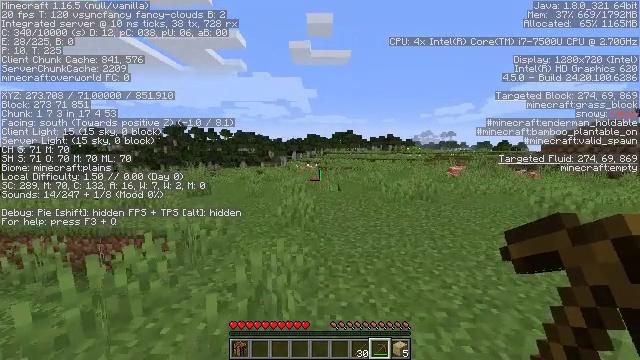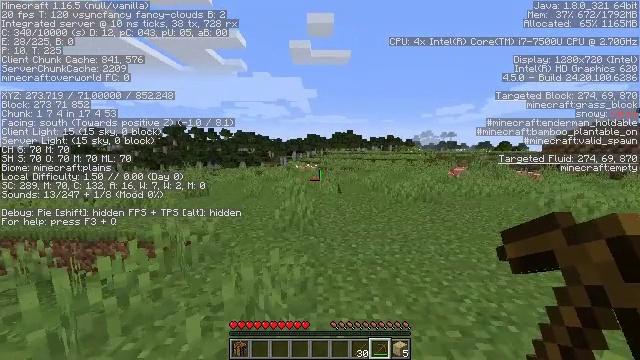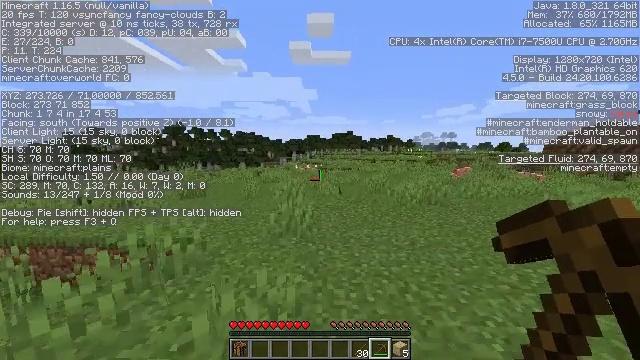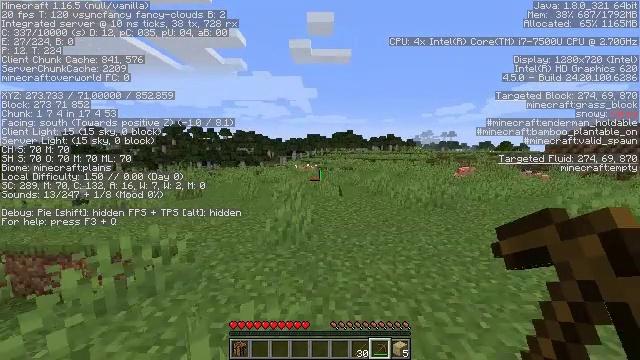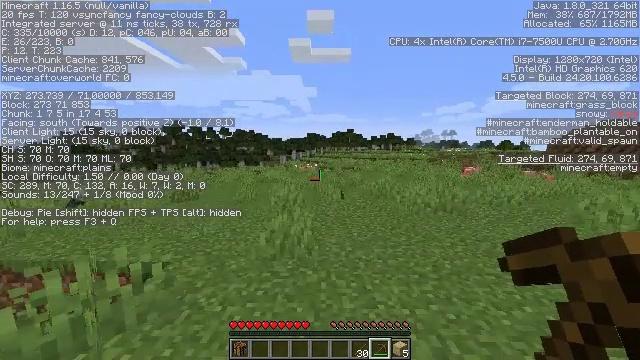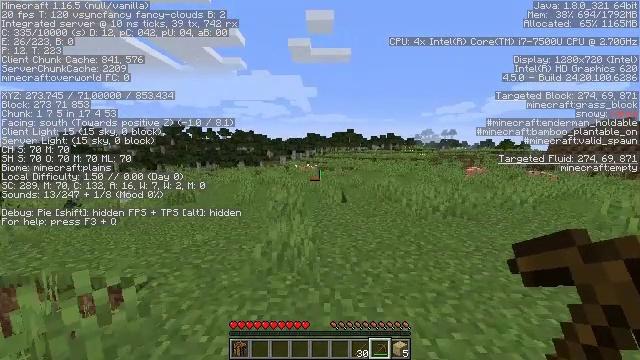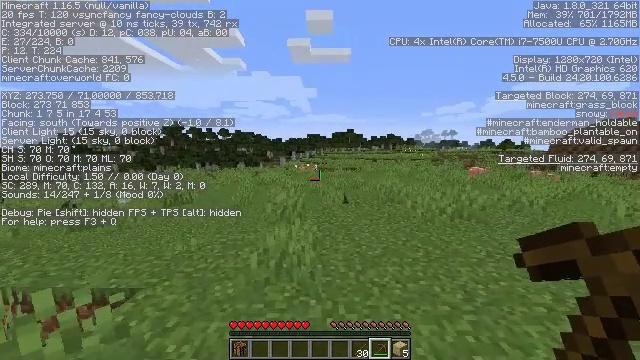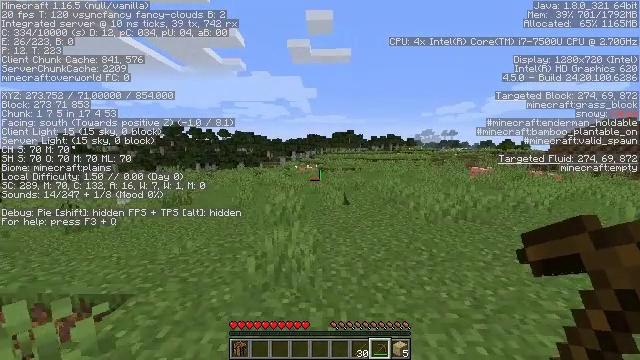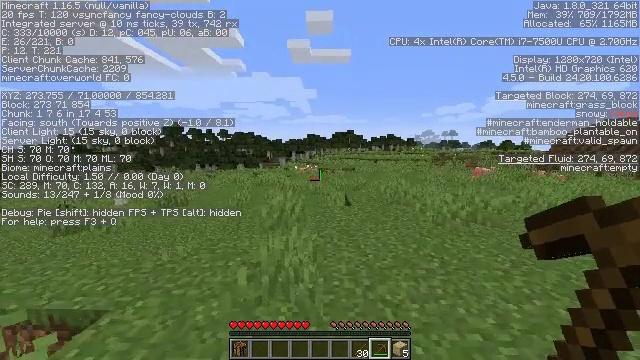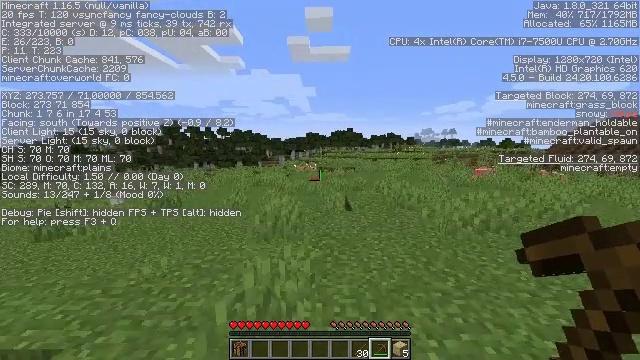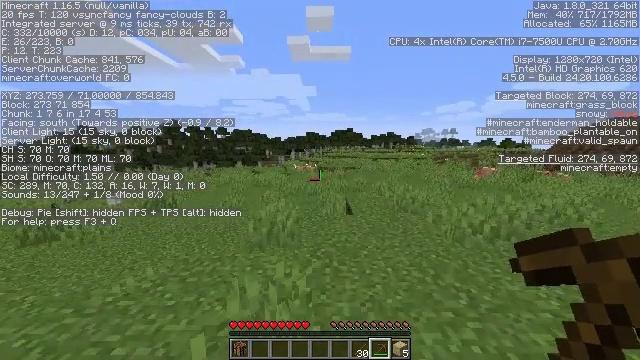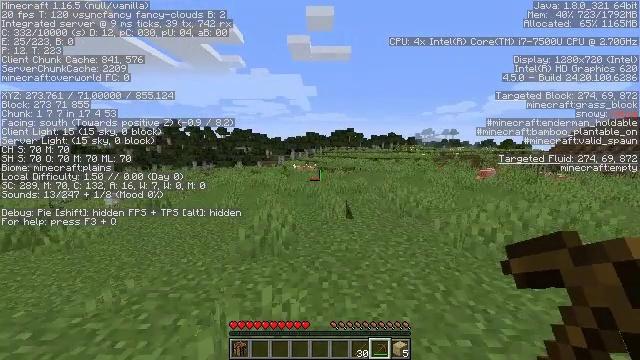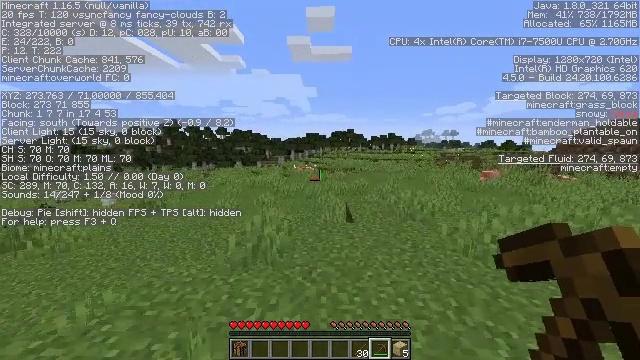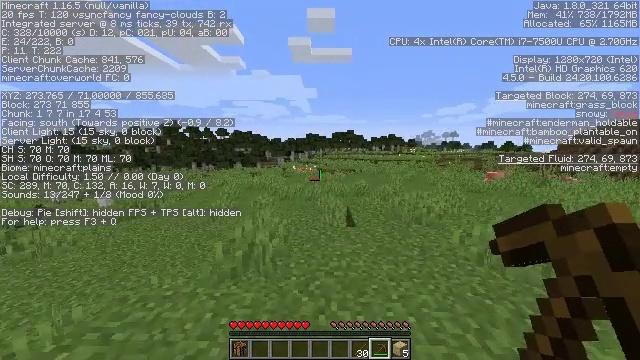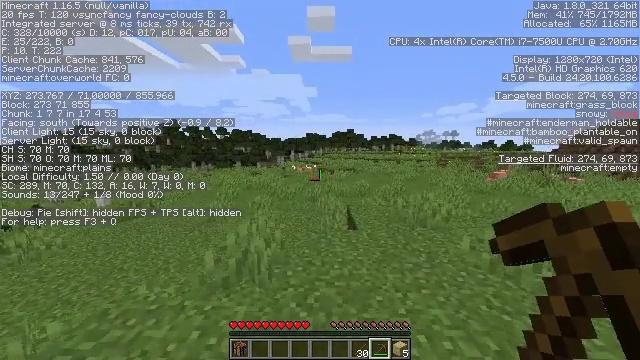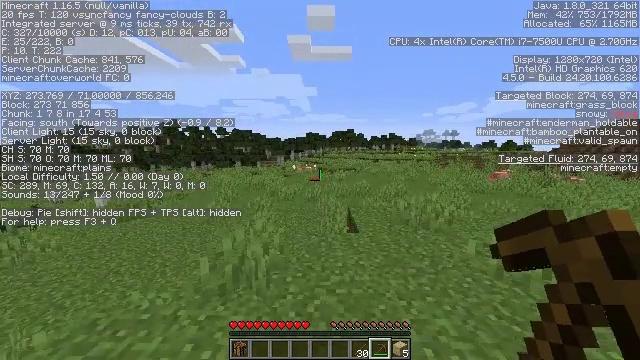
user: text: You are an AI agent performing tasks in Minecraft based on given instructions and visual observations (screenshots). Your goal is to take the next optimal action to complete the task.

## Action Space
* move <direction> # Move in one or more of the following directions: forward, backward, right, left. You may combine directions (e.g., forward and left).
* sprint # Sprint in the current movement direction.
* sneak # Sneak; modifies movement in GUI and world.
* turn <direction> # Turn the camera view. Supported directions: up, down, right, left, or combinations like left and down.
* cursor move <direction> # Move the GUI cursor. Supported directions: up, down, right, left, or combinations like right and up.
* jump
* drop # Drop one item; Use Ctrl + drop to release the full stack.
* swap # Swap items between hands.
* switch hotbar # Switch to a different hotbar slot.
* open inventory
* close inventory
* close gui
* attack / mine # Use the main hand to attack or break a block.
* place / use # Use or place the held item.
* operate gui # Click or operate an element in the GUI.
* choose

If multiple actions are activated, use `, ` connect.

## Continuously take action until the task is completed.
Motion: motion action
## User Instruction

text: Dig up the grass block for dirt.
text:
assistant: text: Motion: move forward, sprint
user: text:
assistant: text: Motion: move forward, sprint
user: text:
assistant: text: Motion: move forward, sprint
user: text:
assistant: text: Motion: move forward, sprint
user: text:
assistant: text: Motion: move forward, sprint
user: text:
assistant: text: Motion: move forward, sprint
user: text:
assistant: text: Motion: move forward, sprint
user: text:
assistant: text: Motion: move forward, sprint
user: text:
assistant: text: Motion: move forward, sprint
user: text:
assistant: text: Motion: move forward, sprint
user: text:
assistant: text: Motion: move forward, sprint
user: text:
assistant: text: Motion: move forward, sprint
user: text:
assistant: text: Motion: move forward, sprint
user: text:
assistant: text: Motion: move forward, sprint
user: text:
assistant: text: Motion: move forward, sprint
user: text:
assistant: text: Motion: move forward, sprint
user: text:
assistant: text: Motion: move forward, sprint
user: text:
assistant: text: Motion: move forward, sprint
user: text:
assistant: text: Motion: move forward, sprint
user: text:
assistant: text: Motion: move forward, sprint, turn right
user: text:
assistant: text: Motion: move forward, sprint, turn right
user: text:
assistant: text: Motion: move forward, sprint
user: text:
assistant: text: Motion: move forward, sprint
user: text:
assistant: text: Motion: move forward, sprint
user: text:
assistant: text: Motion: move forward, sprint
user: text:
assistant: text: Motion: move forward, sprint
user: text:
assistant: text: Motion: move forward, sprint
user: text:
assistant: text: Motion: move forward, sprint
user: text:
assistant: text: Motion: move forward, sprint
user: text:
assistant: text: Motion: move forward, sprint